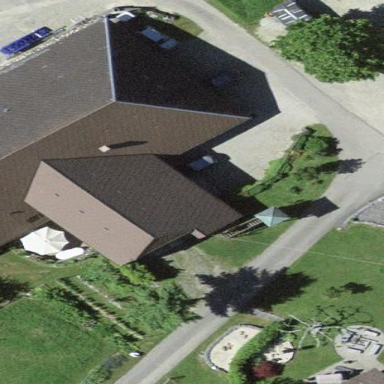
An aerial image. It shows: Rural barn.